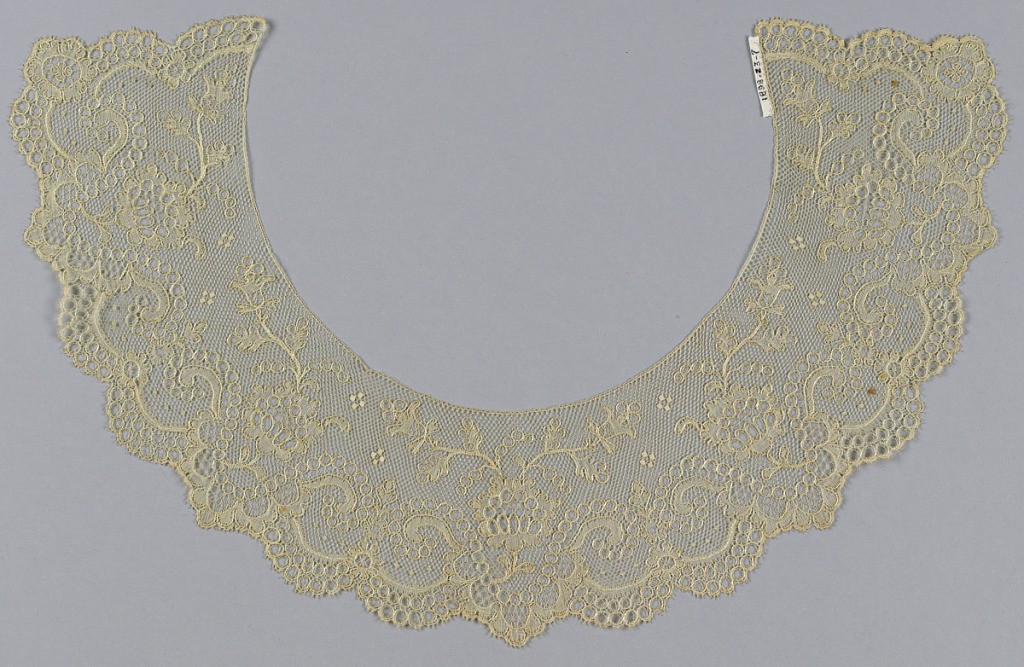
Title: Collar
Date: late 19th century
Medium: linen, silk Technique: bobbin lace (Lille-style with heavy outlining thread, Lille ground)
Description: Collar of bobbin-made lace (Lille style) has a scalloped edge and floral sprays.